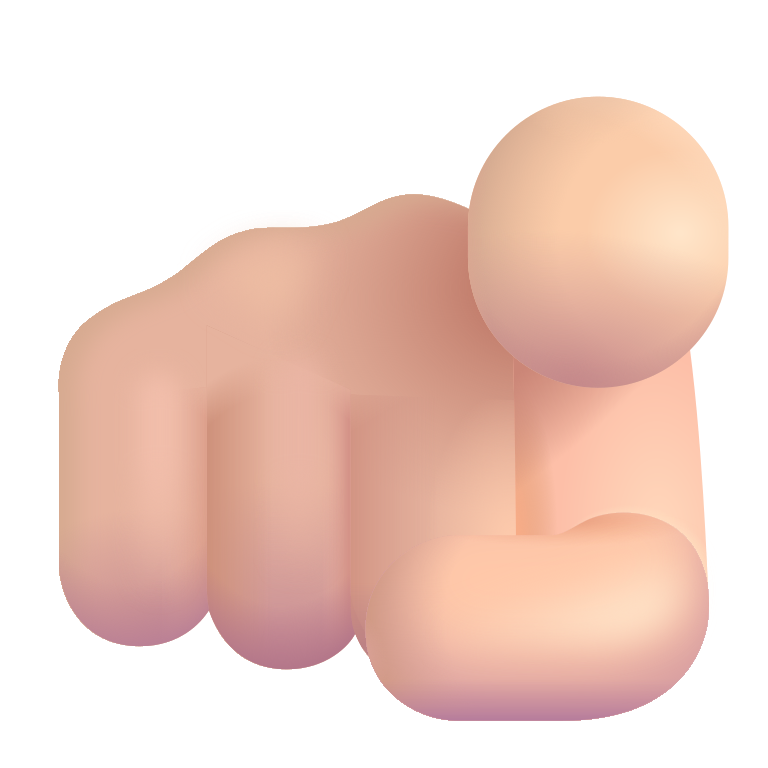
index pointing at the viewer color light